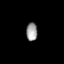
Tissue: lung
Cell type: Endothelial cells
Senescence score: 0.5672
Nuclear area (px): 201
Mean DAPI intensity: 153.065